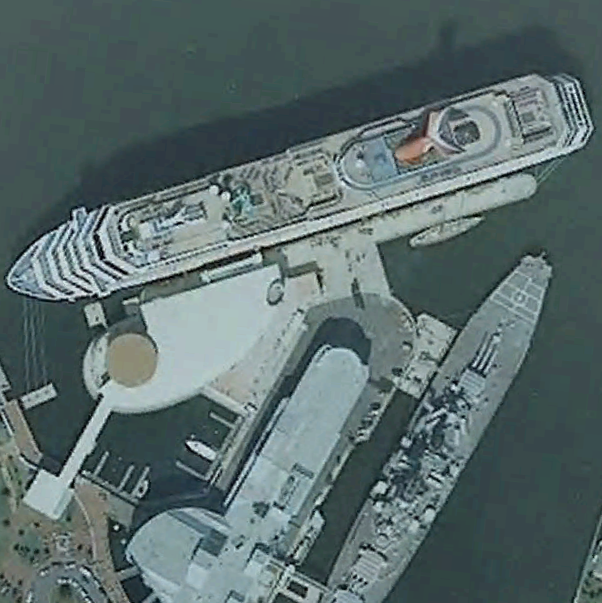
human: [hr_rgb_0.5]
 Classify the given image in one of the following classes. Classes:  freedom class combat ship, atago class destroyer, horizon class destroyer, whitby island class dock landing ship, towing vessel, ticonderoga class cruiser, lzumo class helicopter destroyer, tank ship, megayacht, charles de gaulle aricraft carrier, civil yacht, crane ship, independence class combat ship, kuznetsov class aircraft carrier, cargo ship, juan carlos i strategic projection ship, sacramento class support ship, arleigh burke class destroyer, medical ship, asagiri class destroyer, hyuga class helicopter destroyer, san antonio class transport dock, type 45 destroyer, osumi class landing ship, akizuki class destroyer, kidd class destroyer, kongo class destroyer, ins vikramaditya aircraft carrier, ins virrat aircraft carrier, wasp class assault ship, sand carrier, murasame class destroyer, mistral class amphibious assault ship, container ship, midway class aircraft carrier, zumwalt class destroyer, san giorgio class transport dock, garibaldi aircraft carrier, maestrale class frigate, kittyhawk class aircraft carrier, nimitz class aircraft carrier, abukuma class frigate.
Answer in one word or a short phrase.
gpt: Megayacht